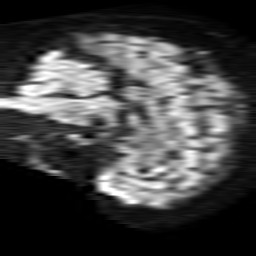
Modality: TRACE
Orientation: sagittal
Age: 39
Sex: male
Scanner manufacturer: philips
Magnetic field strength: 1.5 T
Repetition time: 4.268 s
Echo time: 0.1082 s